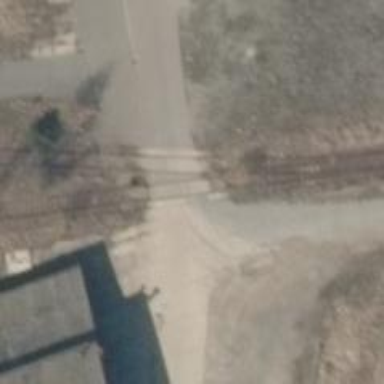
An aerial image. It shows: Level crossing along the railway.